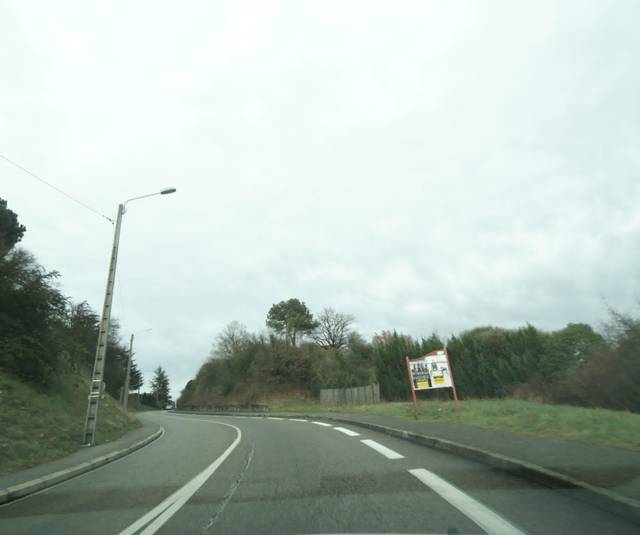
Region: France
Coordinates: 44.954, 4.909